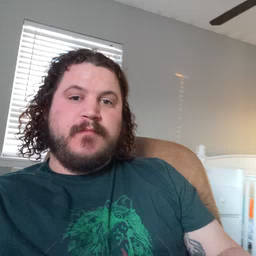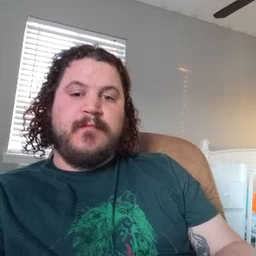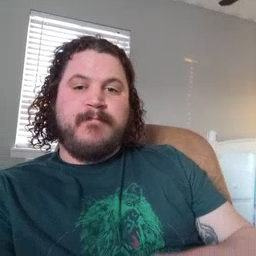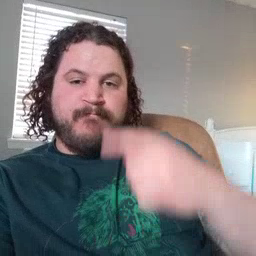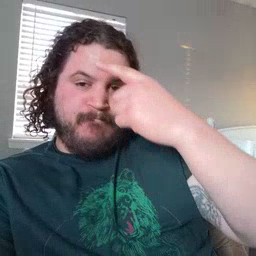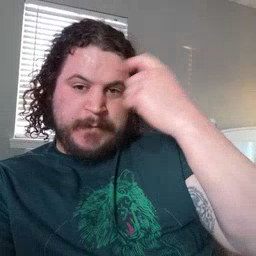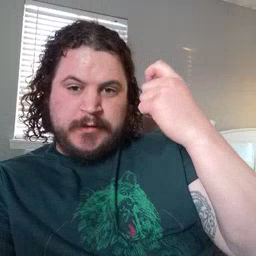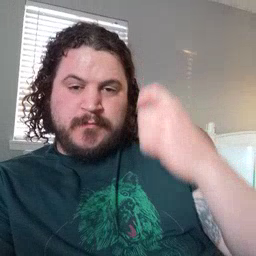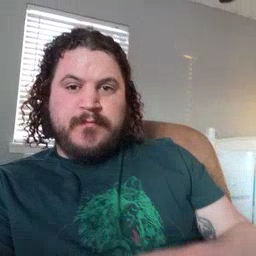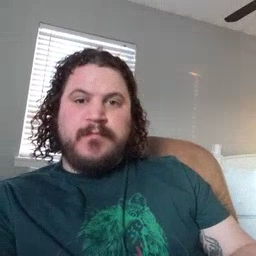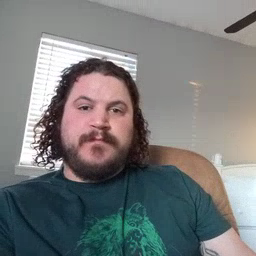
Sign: because